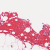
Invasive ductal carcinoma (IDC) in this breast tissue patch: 0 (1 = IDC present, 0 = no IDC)